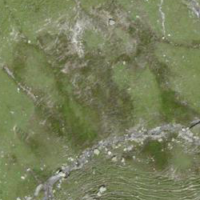
EUNIS habitat code: 26
Species observed at this site:
Silene acaulis